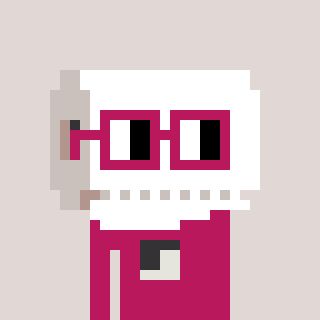
a pixel art character with square dark red glasses, a toiletpaper-full-shaped head and a darkpink-colored body on a warm background